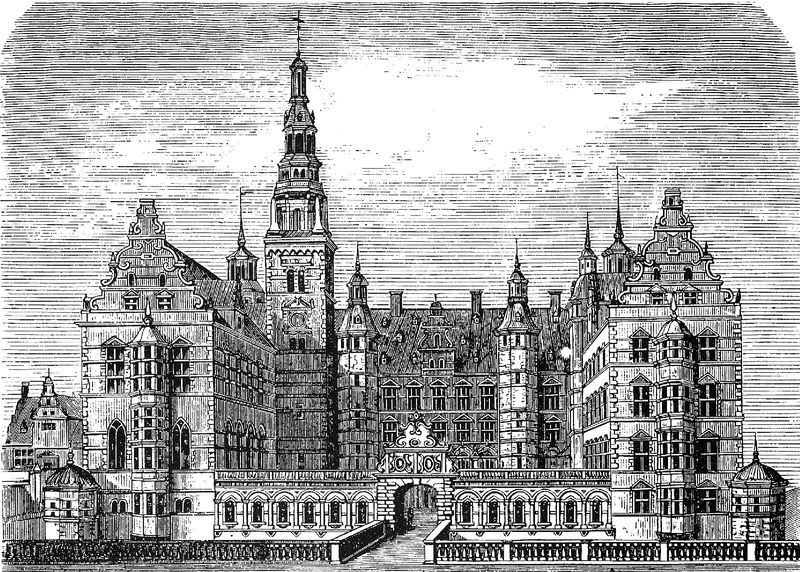
Titel: Schloss Frederiksborg bei Kopenhagen
Standort: Kopenhagen (EU - Dänemark)
Schlagwörter: himmel, fenster, dach, gebäude, schloss, niederlande, kirche, gotik, renaissance, turm, ansicht, fassade, giebel, mauer, striche, tor, erker, innenhof, kreuz, türme, palast, balustrade, druck, schwarzweiß, entwurf, gravur, voluten, herrschaftlich, residenz, monument, dreiflügelanlage, treppentürme, strichzeichnung